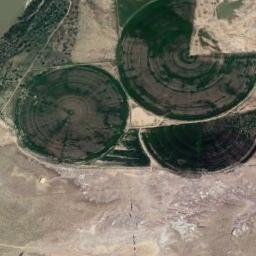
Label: circular_farmland